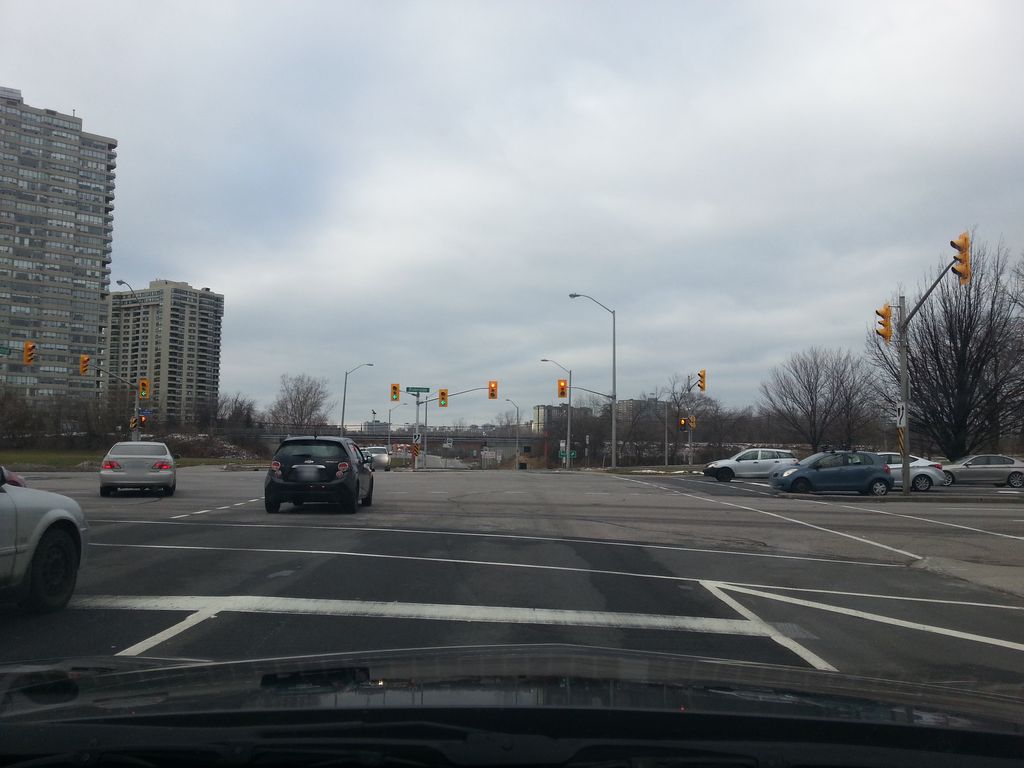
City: ottawa-gatineau